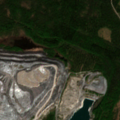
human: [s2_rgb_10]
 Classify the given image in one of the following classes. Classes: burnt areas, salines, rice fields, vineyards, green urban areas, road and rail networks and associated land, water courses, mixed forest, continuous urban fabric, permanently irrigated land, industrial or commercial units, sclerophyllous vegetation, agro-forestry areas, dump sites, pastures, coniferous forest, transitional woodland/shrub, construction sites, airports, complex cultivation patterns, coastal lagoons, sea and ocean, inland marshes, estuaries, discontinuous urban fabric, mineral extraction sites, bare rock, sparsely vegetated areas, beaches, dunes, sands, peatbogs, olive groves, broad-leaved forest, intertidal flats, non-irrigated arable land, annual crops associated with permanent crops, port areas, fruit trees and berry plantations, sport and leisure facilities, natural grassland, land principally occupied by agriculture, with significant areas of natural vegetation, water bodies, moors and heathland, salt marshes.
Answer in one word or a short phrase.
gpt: mineral extraction sites, dump sites, mixed forest, transitional woodland/shrub